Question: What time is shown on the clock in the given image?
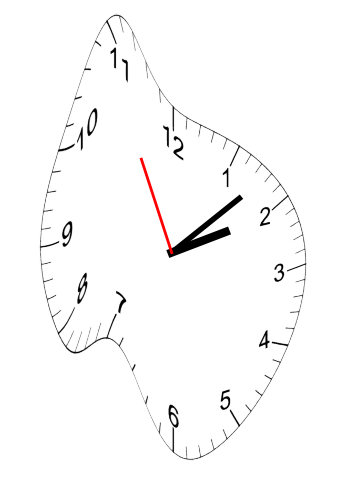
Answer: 02:07:55